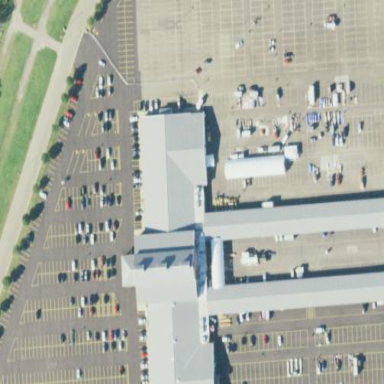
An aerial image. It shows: Parking area.